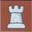
Piece: wR